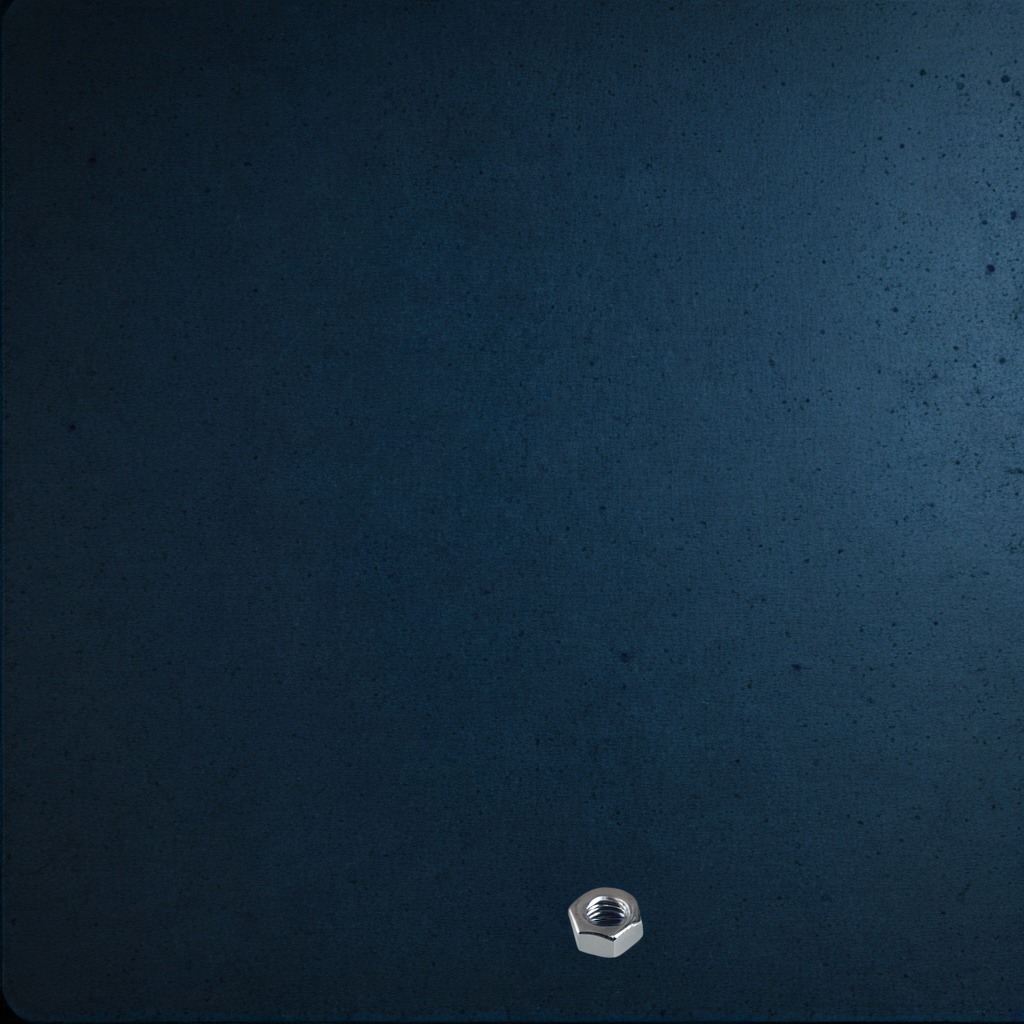
A metal nut lies on a clean granite tabletop covered with a blue rubber mat inside a workshop at night dim ambient light soft shadows worn but beneath the mat.